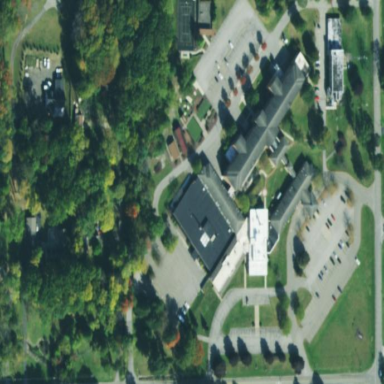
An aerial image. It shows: Hospital.